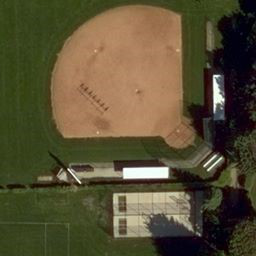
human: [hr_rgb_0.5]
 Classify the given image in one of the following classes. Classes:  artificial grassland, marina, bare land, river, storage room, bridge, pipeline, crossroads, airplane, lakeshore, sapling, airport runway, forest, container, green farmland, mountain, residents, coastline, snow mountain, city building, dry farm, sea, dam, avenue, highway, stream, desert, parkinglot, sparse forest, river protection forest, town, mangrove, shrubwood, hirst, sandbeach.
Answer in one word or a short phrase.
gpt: artificial grassland